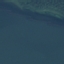
Land use / land cover: SeaLake